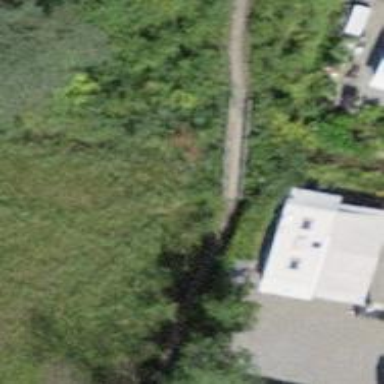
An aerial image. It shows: Path on bridge.